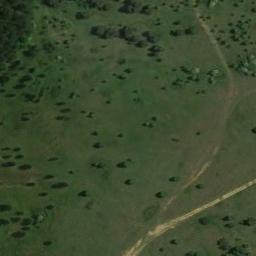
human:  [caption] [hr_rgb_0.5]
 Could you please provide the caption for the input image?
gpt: There are several roads of different lengths on the meadow .

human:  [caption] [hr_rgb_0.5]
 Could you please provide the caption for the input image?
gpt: A large lush green meadow covered with green grass with a winding path and many green trees .

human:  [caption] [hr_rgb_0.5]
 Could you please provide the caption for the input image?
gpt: The entire image is dominated by grass .

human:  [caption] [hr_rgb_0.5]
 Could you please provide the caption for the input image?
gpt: This meadow has dense grasses and some trees and two roads go through the meadow .

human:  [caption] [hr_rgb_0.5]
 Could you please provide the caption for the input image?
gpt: There are many bushes on the green meadow .